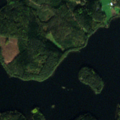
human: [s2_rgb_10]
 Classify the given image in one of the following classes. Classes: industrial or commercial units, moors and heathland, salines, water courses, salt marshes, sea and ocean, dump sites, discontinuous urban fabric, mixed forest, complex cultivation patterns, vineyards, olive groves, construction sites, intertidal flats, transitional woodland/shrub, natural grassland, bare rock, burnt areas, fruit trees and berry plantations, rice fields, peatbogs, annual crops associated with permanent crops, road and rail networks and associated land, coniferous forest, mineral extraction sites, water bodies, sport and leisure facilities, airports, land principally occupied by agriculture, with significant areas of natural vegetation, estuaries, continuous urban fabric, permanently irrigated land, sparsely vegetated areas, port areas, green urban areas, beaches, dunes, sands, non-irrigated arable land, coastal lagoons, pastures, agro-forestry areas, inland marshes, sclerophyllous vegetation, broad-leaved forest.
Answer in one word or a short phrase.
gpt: land principally occupied by agriculture, with significant areas of natural vegetation, coniferous forest, mixed forest, water bodies